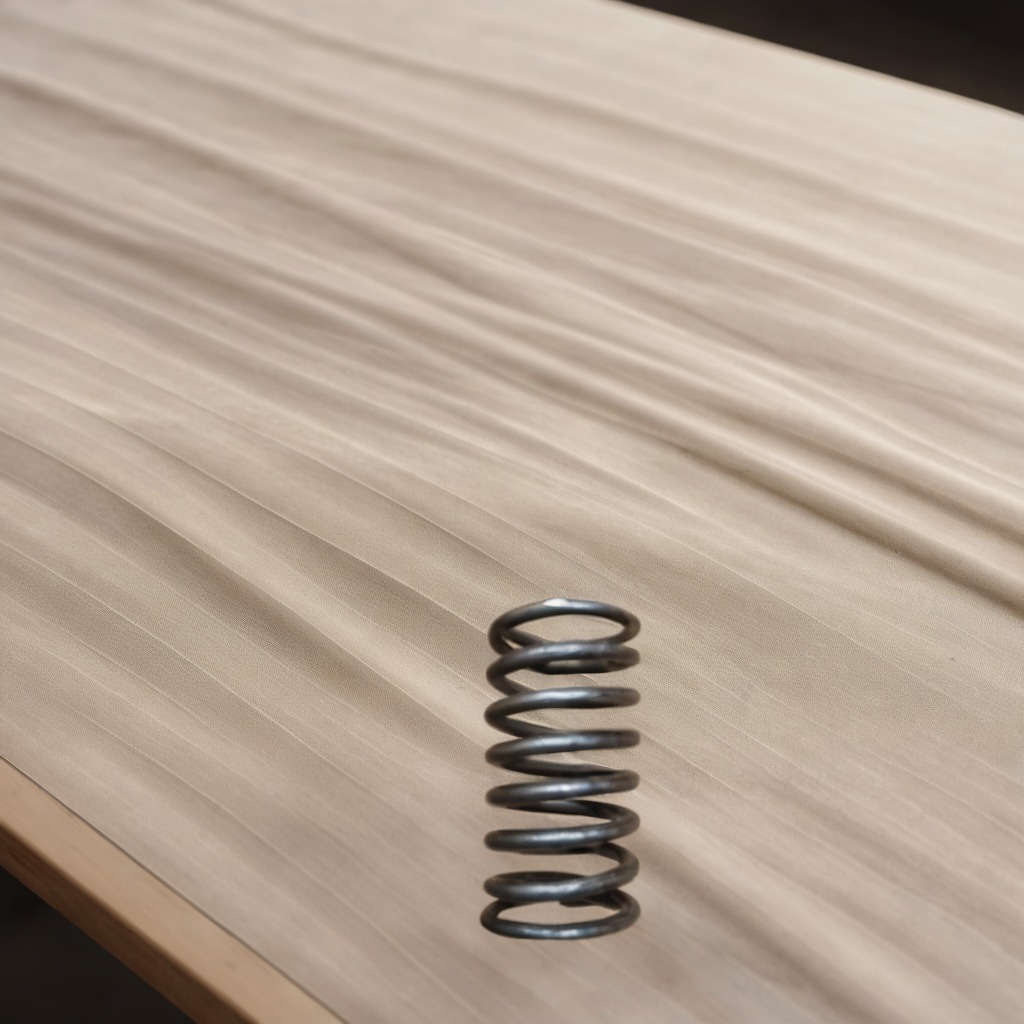
A coiled metal spring is lying on a wooden table in an outdoor workshop during daytime bright natural light soft shadows worn but beneath the cloth.